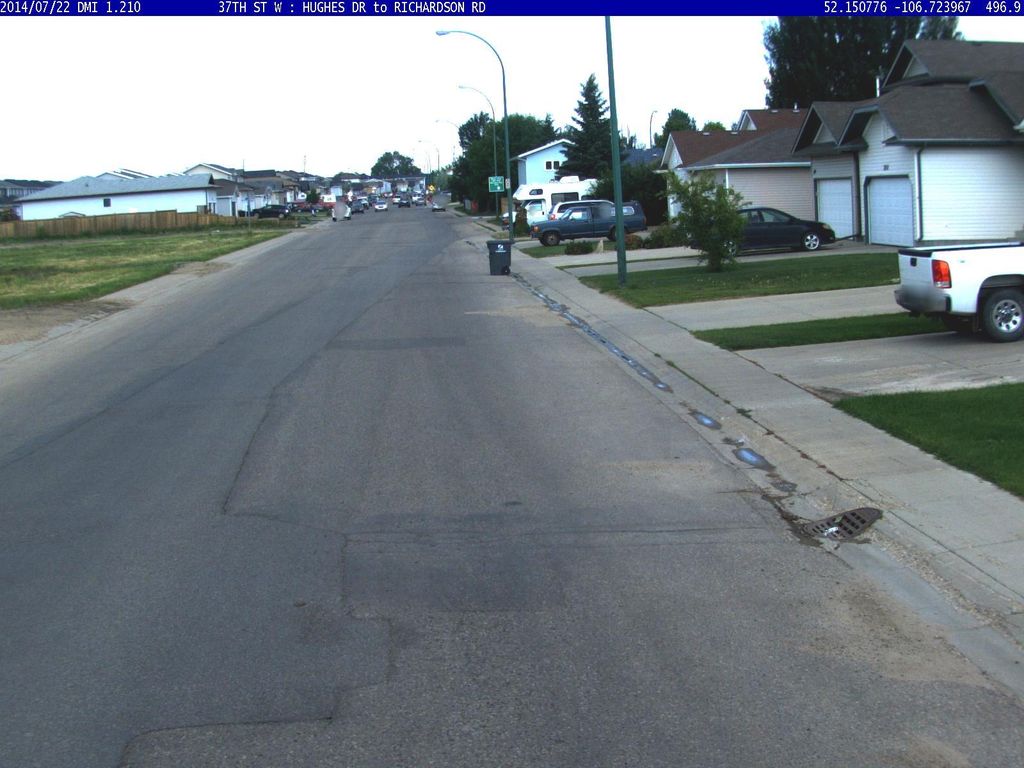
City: saskatoon